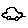
Label: car